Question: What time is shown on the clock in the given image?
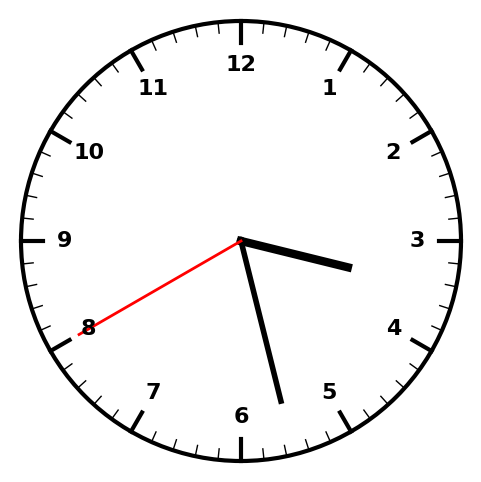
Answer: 03:27:40